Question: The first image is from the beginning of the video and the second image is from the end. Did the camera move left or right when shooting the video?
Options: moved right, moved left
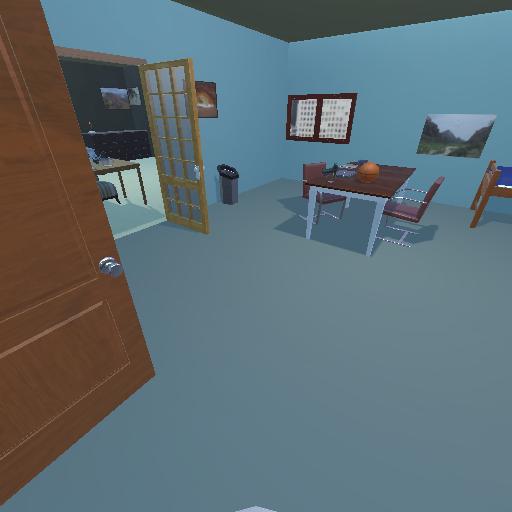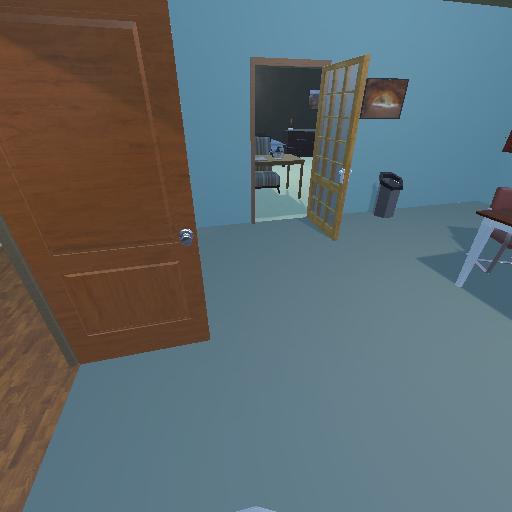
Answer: moved right